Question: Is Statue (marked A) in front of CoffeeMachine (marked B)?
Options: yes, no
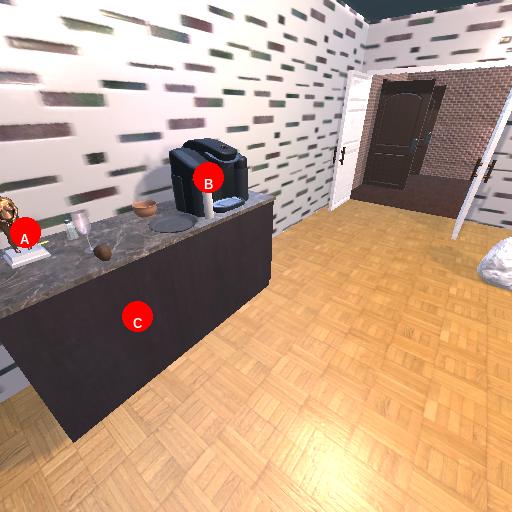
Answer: yes